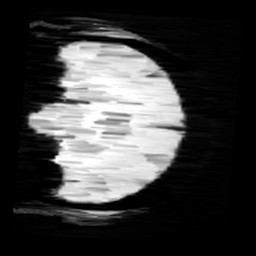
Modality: SWI
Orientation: coronal
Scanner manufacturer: siemens
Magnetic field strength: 3 T
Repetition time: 0.03 s
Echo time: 0.02 s